Chest X-ray:
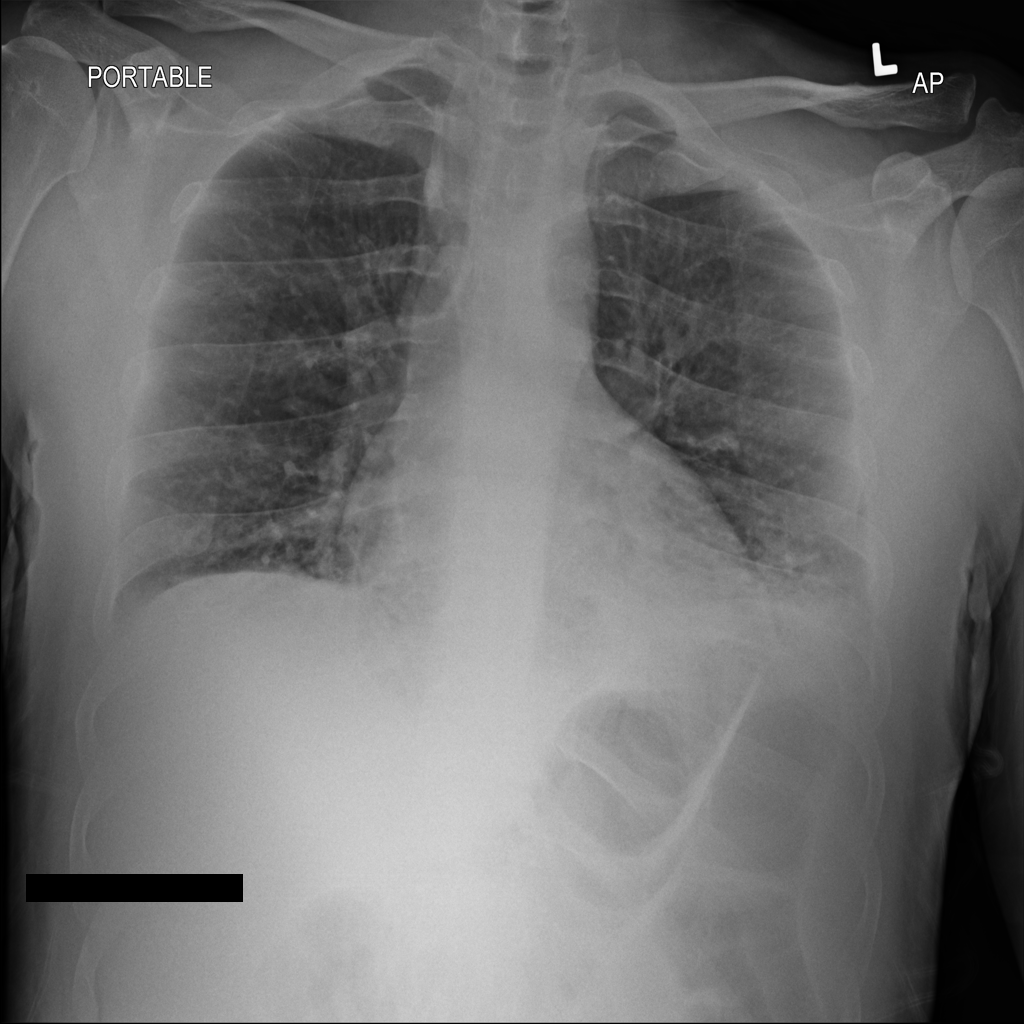
Findings: Consolidation, Effusion
No abnormal finding: no